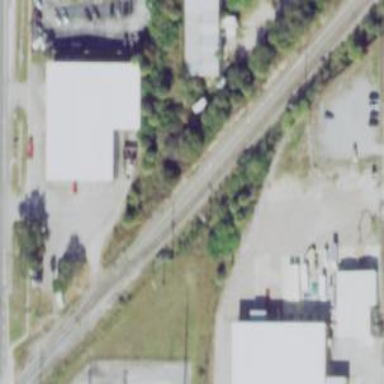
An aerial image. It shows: Railway siding with rails.